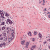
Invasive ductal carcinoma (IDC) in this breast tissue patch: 0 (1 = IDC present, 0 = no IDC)